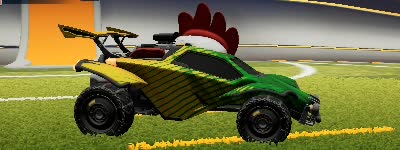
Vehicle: octane